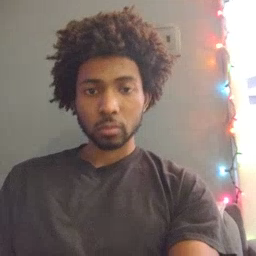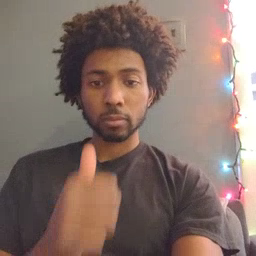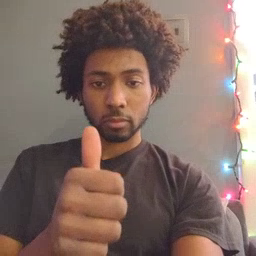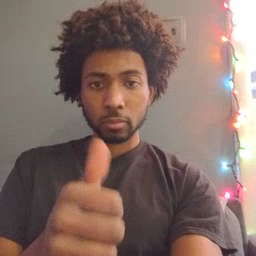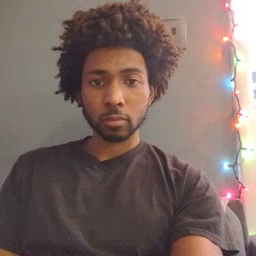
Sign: yourself